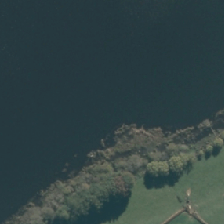
Land cover: lake_pond